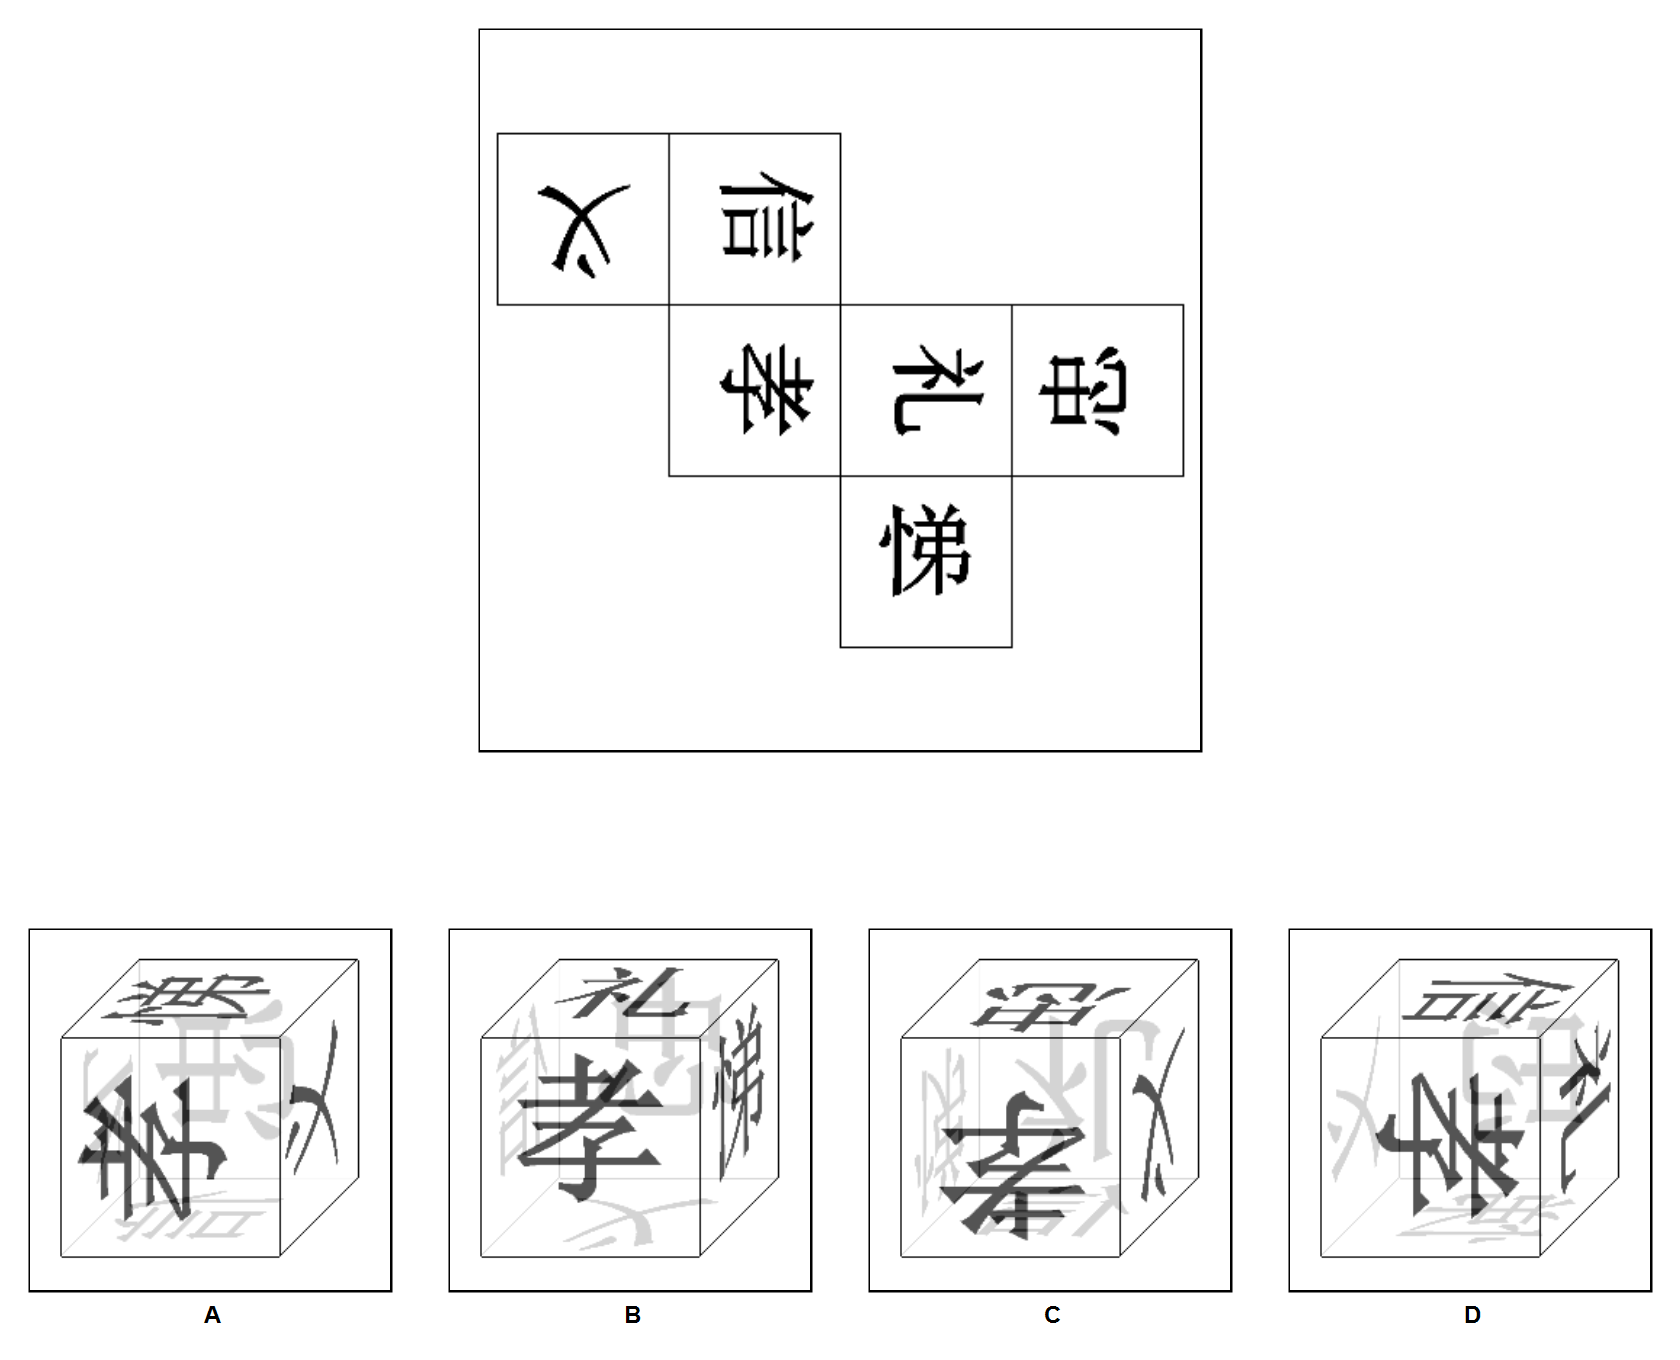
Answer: C